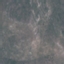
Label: HerbaceousVegetation